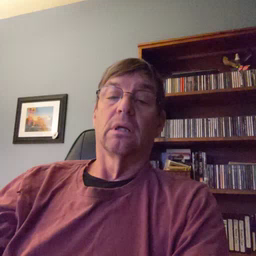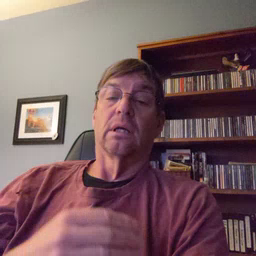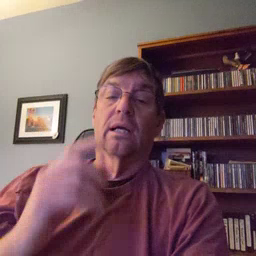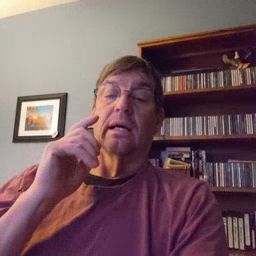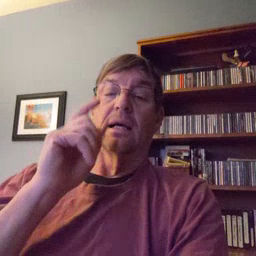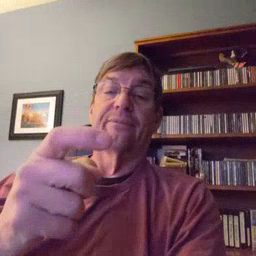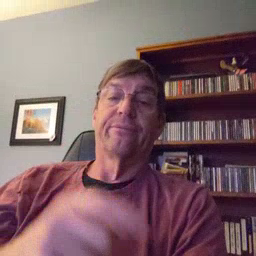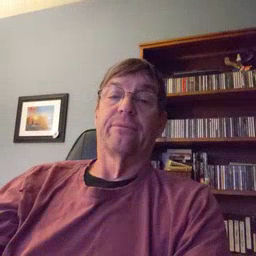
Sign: gift